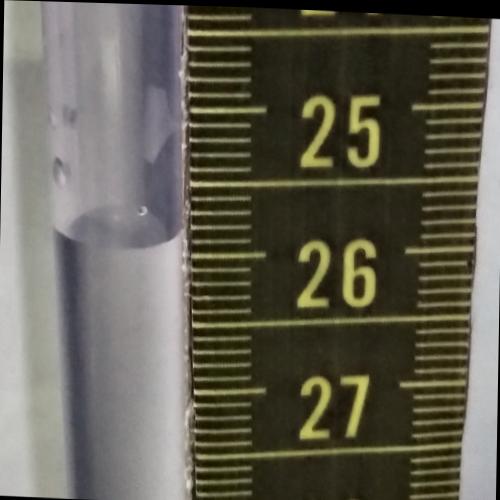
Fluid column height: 25.8 cm